Field crop: maize
Growth stage: 2
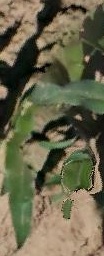
Species: maize